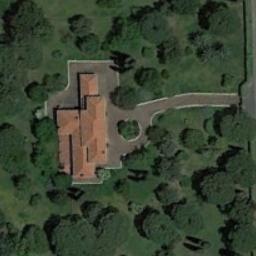
Label: residential